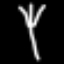
Label: fork